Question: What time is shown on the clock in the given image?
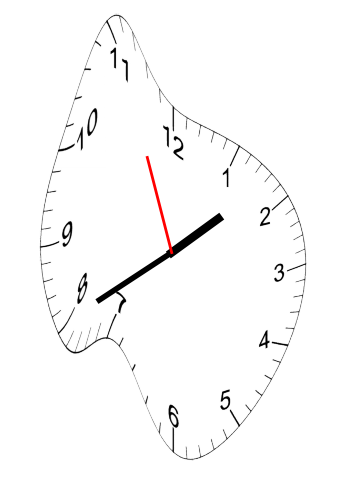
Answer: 01:39:56